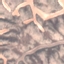
Land use / land cover: HerbaceousVegetation